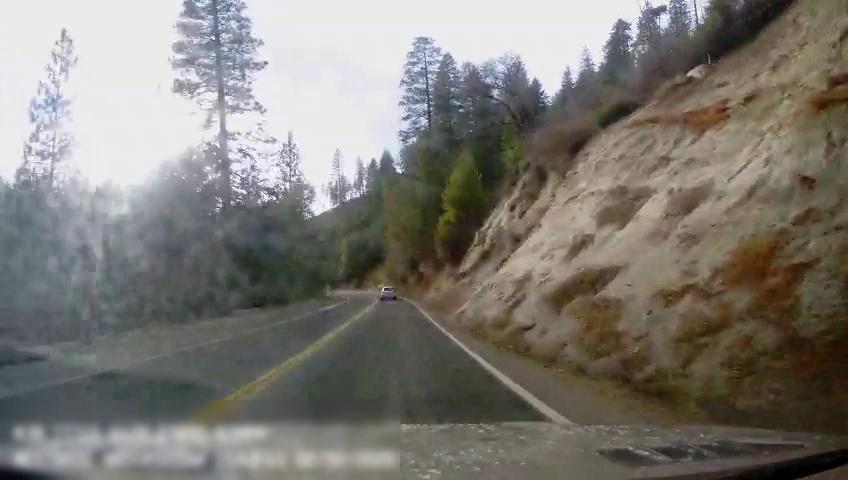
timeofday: Day
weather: Sunny
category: Drivable Space
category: Vehicles | Car
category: Lanes | Opposite Lane
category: Lanes | Current Lane
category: Lanes | Current Lane
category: Lanes | Current Lane